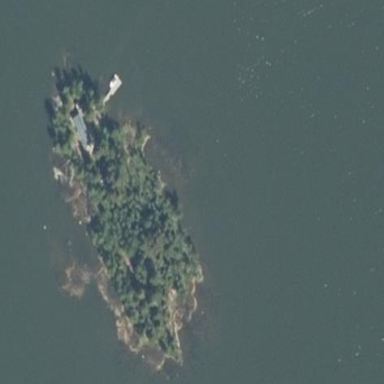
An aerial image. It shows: Image showing island.